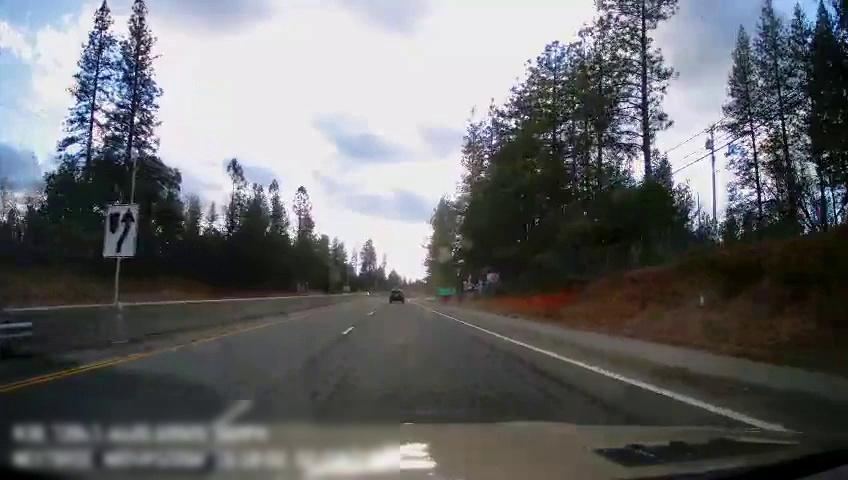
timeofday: Day
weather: Cloudy
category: Drivable Space
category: Vehicles | SUV
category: Lanes | Alternate Lane
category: Lanes | Current Lane
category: Lanes | Alternate Lane
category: Traffic | Signs
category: Traffic | Signs